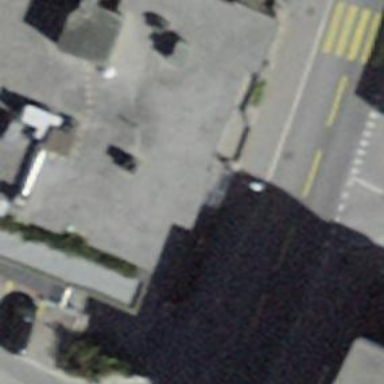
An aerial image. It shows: Restaurant.